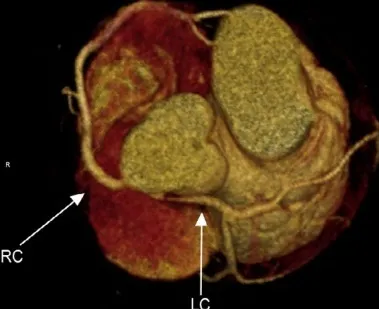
Three-dimensional reconstruction shows high-risk coronary anatomy: acute
take-off angle, no intramural interarterial segment, long
stenotic-hypoplastic segment (11 mm). RC: right coronary artery; LC:
left coronary artery.
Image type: radiology (ct)